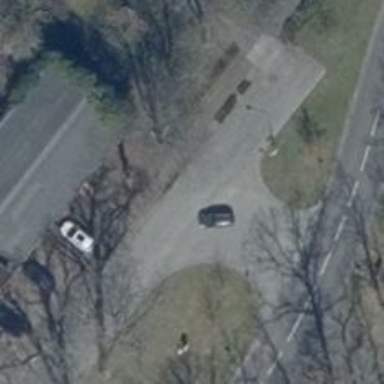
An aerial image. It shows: Residential road with asphalt surface. There is sidewalk on the left side.